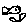
Label: fish